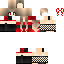
A female human skin with medium skin, wearing brown long hair dressed in a red hoodie and black pants, featuring a closed mouth.